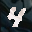
Label: 4